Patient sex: F
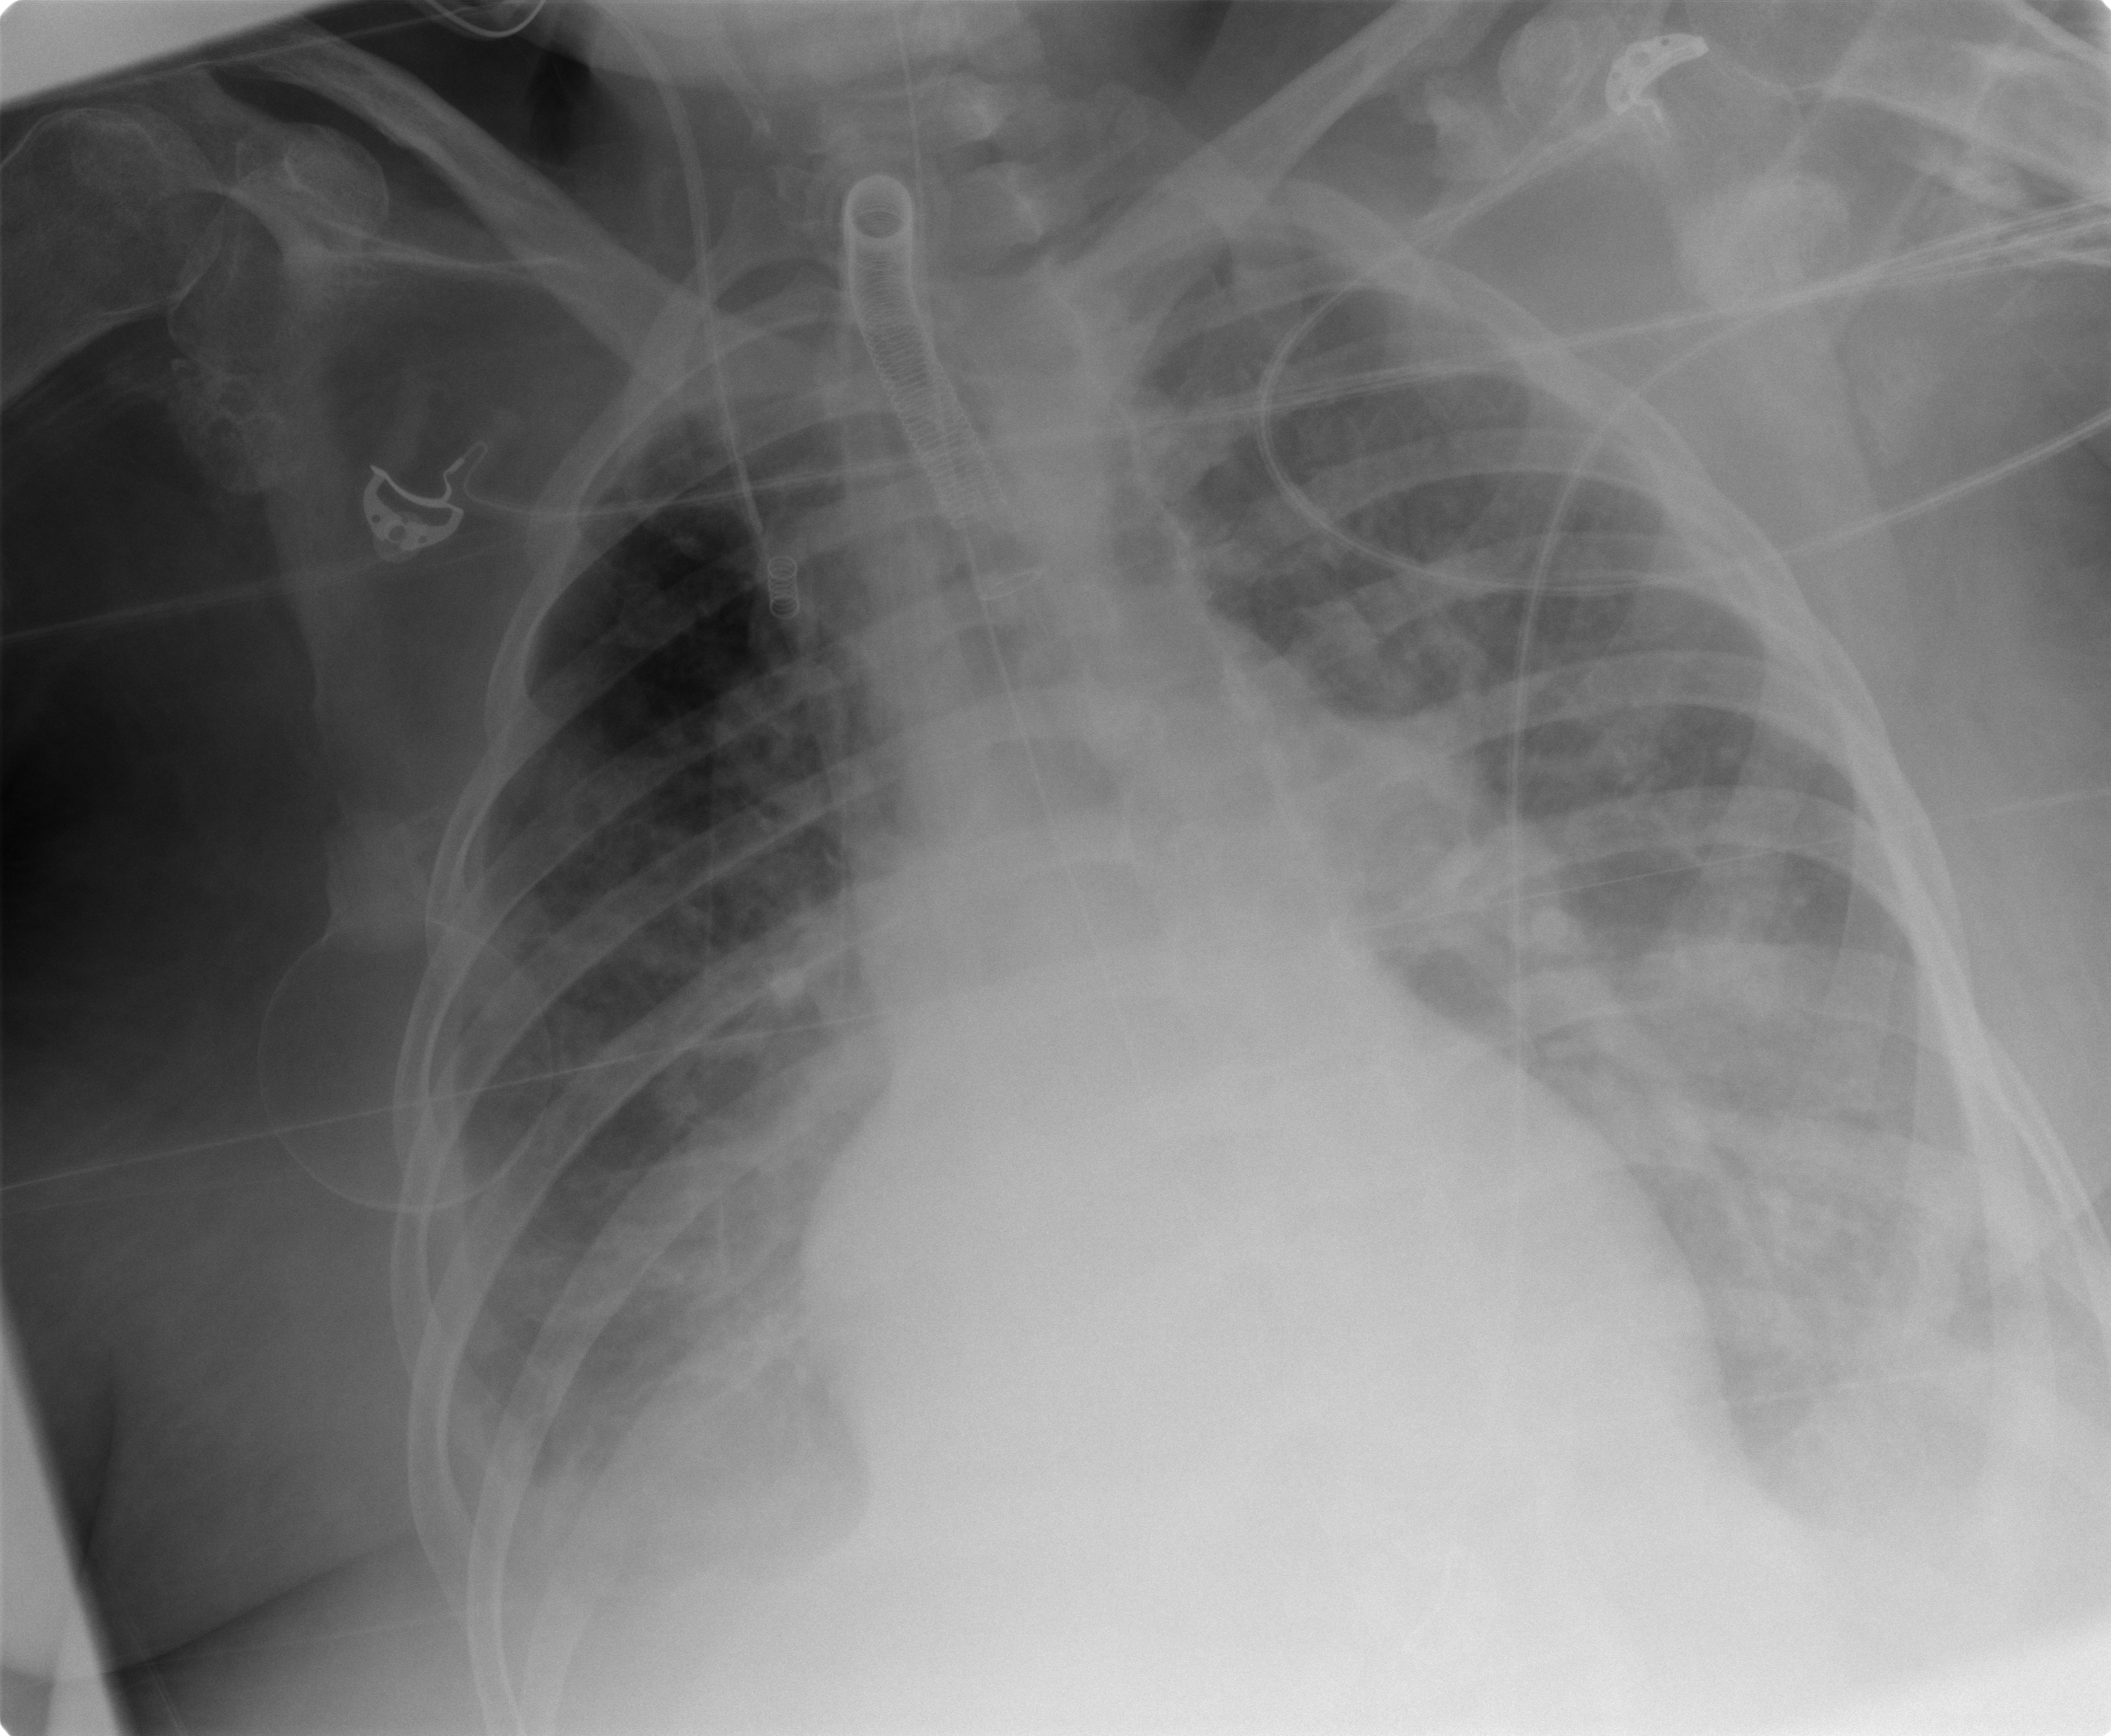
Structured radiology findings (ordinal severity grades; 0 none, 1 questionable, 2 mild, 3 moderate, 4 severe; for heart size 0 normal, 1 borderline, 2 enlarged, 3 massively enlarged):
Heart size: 0
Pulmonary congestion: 0
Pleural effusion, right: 2
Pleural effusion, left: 2
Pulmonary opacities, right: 0
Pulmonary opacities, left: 0
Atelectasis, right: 2
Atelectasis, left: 2